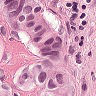
Metastatic tissue present: yes